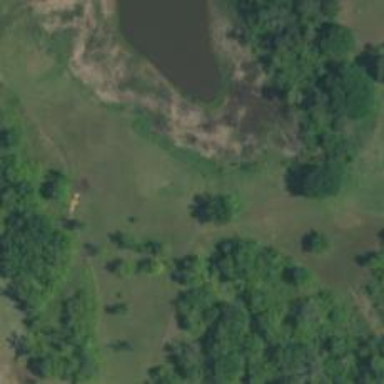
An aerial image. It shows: Disc golf tee area.